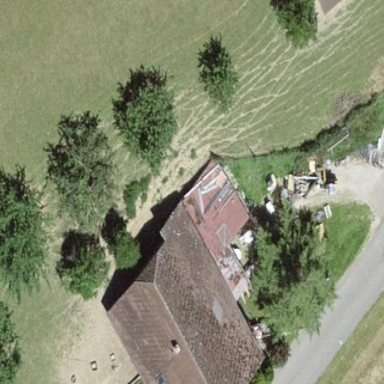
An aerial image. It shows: Farm building.